RGB frame:
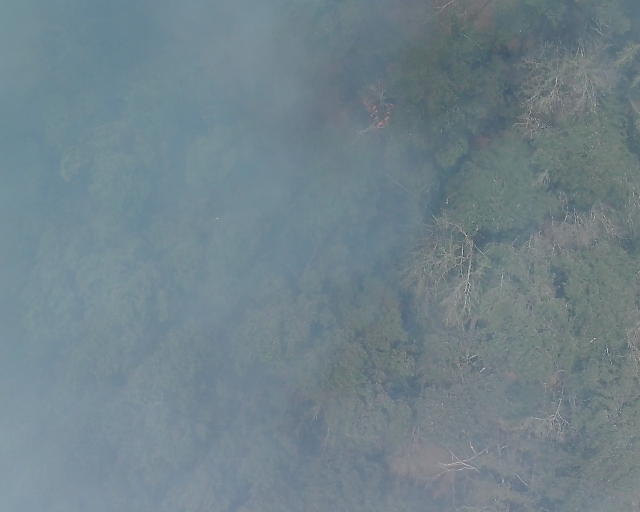
Thermal frame:
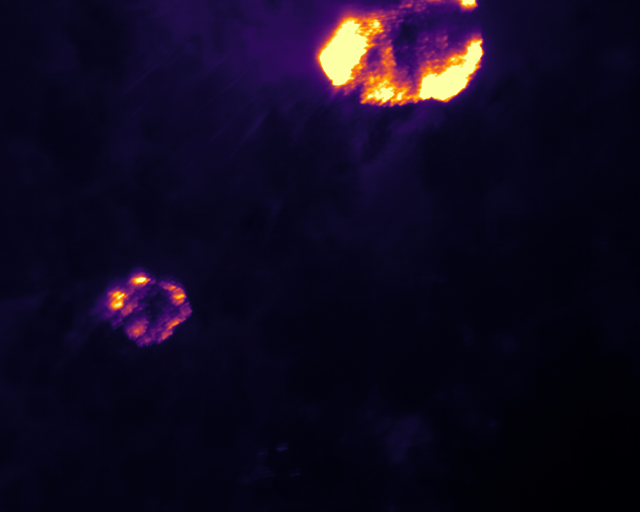
Captured: 2026-02-26 02:29:02
Pixels at or above 80 °C: 9029 (fraction of frame: 0.02755)